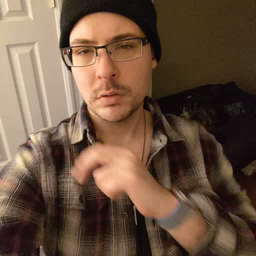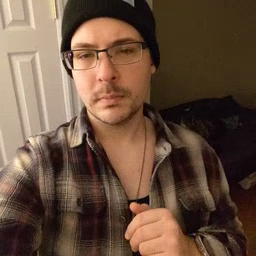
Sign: wait